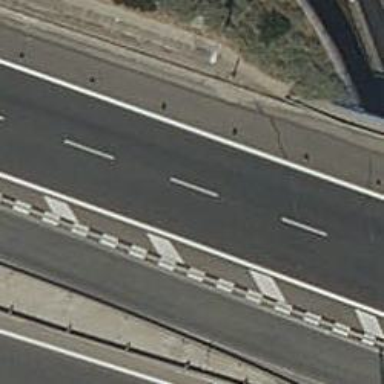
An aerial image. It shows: Asphalt bridge on motorway.